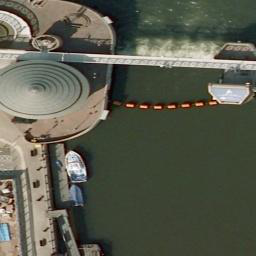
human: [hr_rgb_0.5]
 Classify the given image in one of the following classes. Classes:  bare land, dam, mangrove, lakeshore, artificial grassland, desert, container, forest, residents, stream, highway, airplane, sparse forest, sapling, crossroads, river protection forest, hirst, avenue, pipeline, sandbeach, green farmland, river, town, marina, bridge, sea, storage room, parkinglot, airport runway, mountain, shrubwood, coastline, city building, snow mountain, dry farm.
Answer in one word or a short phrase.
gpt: dam